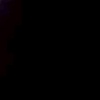
Label: space